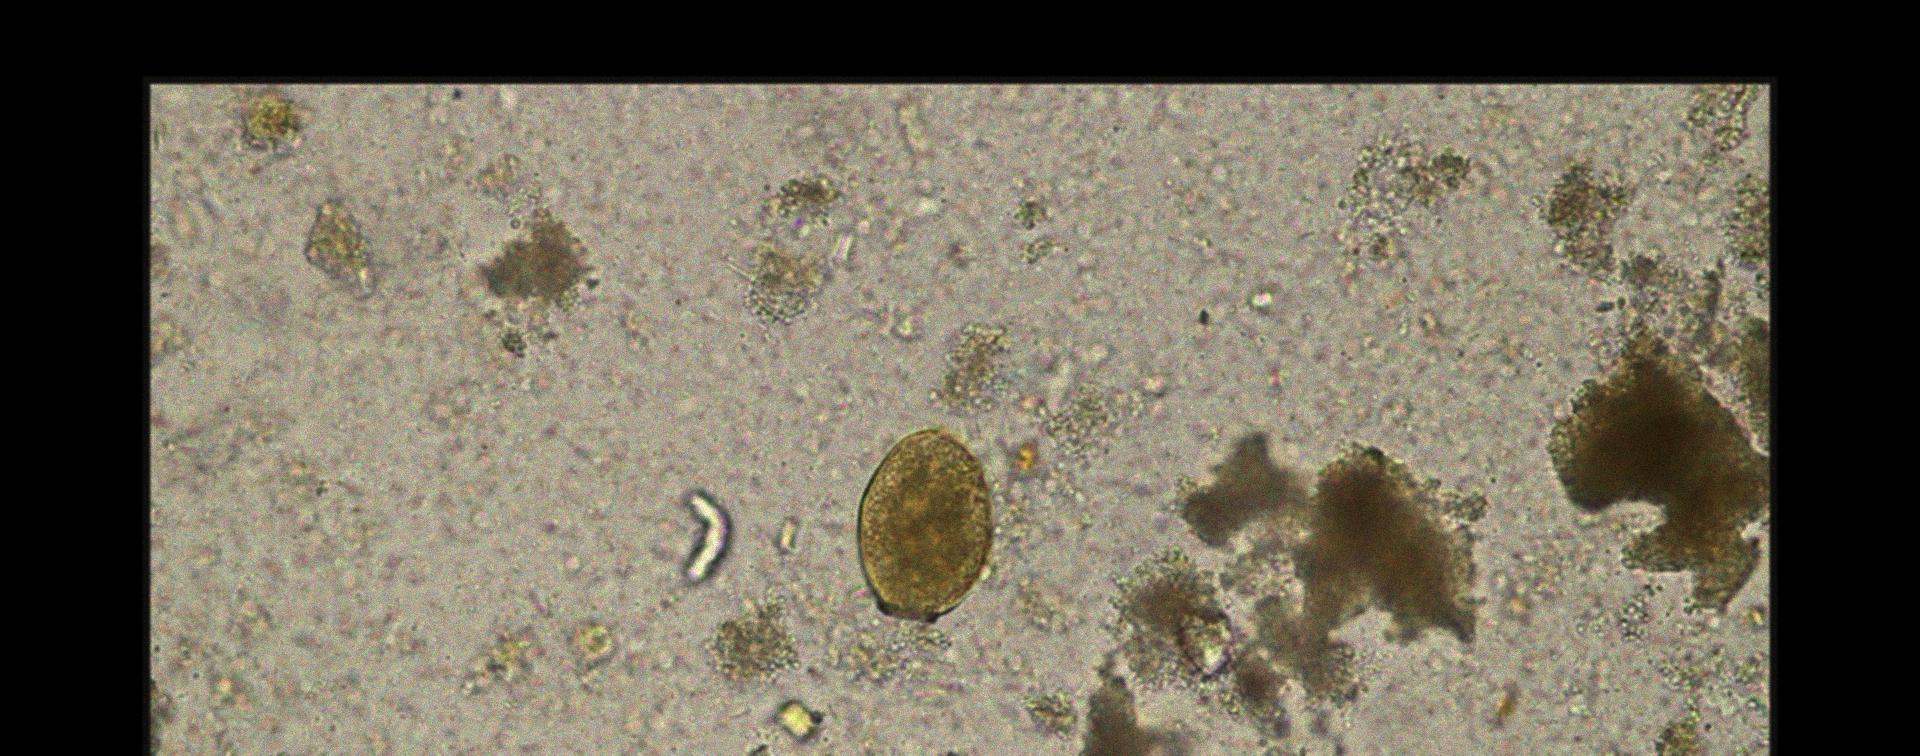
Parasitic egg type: Paragonimus spp